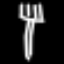
Label: fork